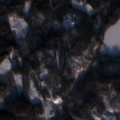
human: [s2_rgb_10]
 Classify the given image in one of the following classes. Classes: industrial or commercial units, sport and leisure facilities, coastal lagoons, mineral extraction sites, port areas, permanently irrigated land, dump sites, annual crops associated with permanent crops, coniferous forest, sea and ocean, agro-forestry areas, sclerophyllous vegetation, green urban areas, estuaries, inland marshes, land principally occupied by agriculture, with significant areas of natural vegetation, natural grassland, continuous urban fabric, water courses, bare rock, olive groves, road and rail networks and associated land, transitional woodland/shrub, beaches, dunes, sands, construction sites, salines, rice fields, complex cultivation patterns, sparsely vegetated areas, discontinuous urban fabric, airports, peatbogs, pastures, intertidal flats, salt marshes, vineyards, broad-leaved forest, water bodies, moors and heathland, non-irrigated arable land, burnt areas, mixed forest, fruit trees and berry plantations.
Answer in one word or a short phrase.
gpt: coniferous forest, mixed forest, transitional woodland/shrub, water bodies